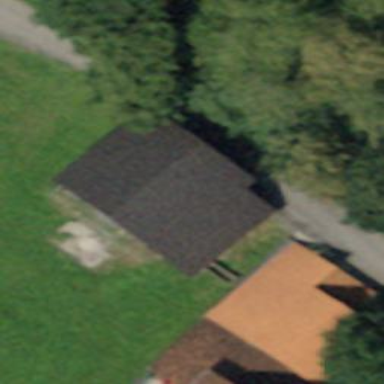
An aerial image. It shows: Rural barn.